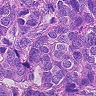
Metastatic tissue present: yes